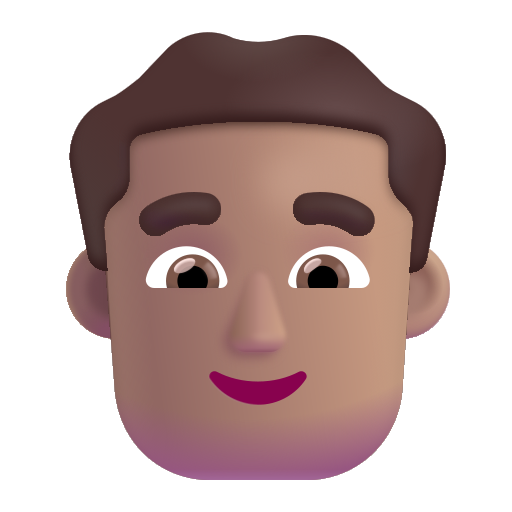
man color